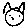
Label: cat